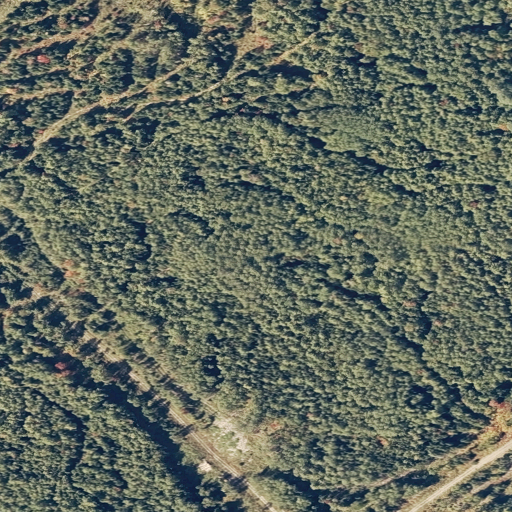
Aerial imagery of bench in Maine named Togue Ledge containing mixed forest, evergreen forest, grassland, and shrub